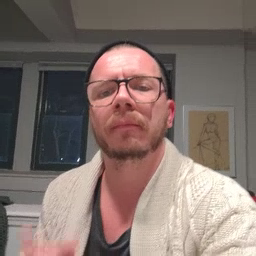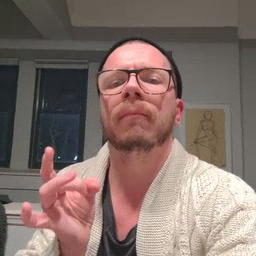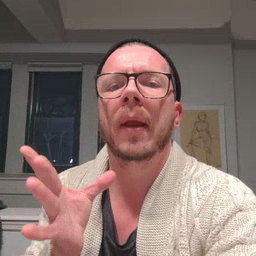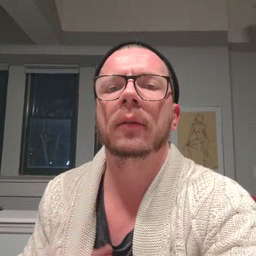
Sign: hate